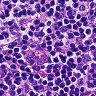
Metastatic tissue present: no